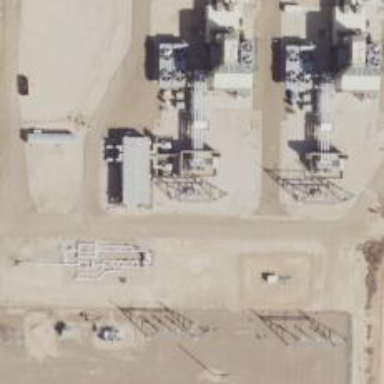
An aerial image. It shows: Switch for power supply.